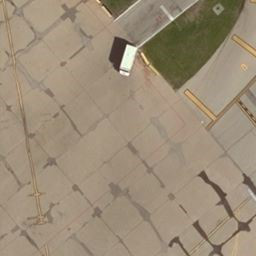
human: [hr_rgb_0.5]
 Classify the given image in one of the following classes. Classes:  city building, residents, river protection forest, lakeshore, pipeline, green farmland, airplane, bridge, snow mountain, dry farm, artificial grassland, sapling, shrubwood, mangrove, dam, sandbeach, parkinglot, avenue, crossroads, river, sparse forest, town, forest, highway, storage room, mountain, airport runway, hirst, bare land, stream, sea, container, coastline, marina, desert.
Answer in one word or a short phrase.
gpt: airport runway